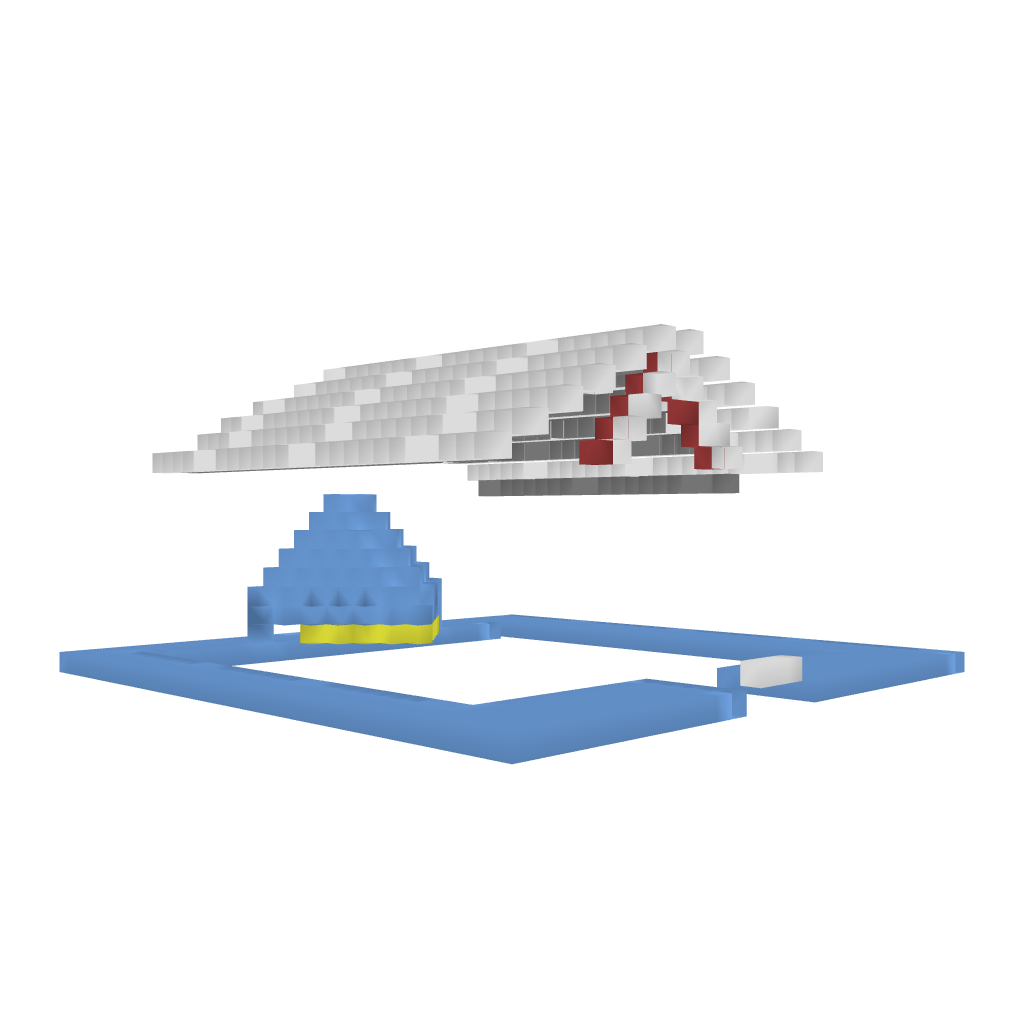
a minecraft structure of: Standard Temple of quartz bad low quality